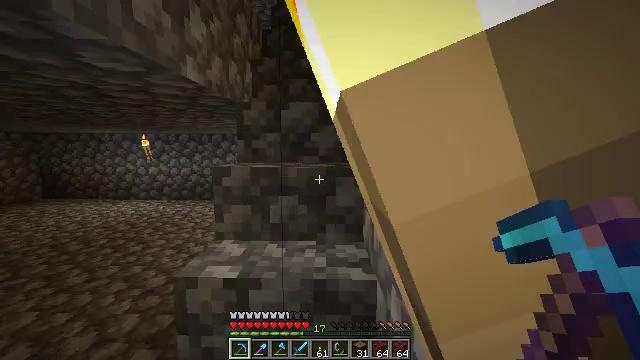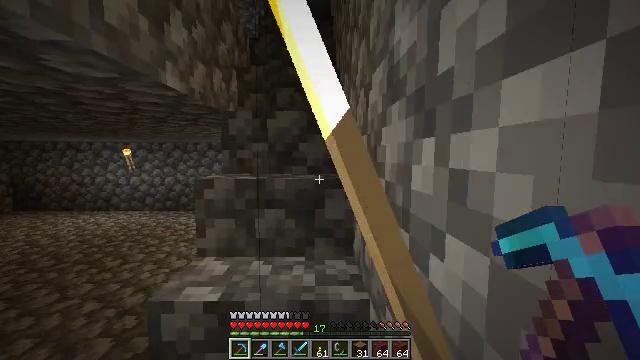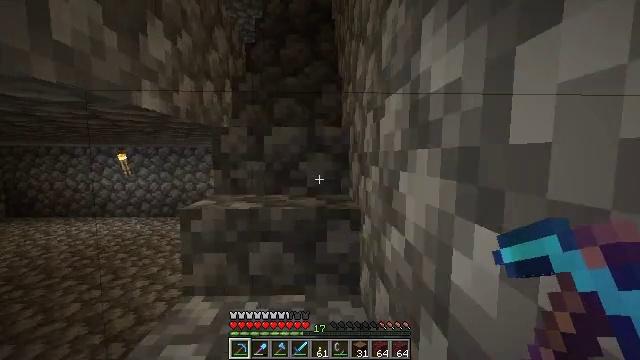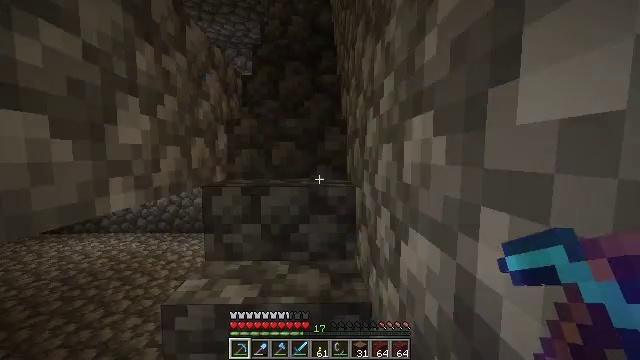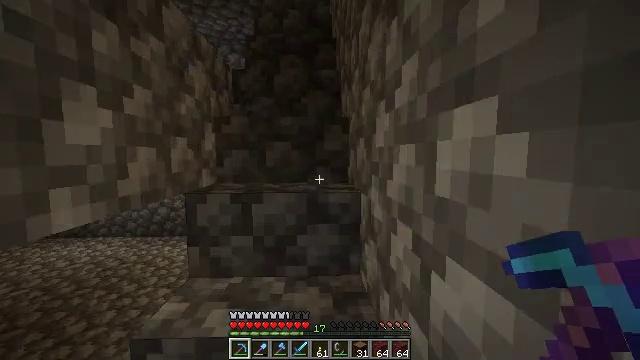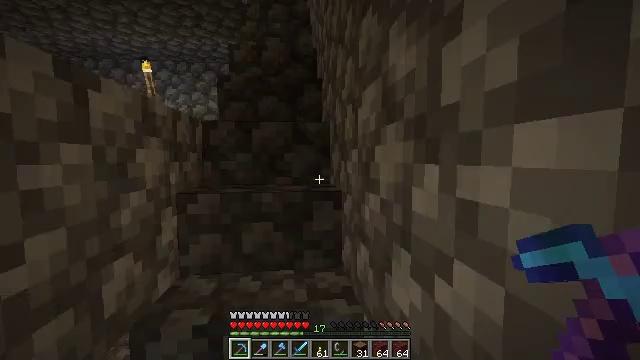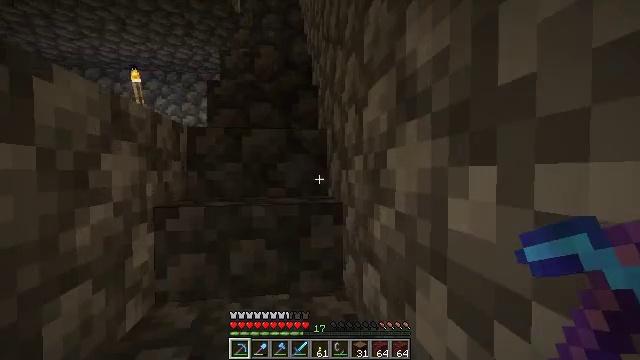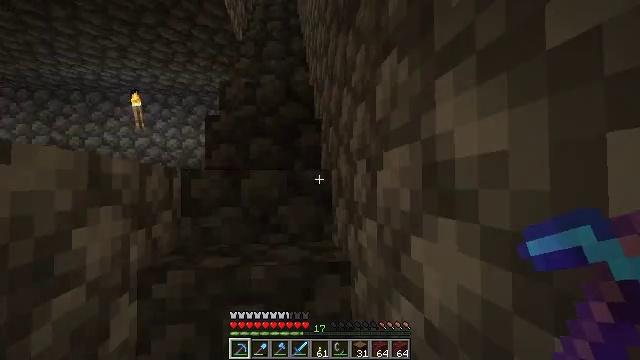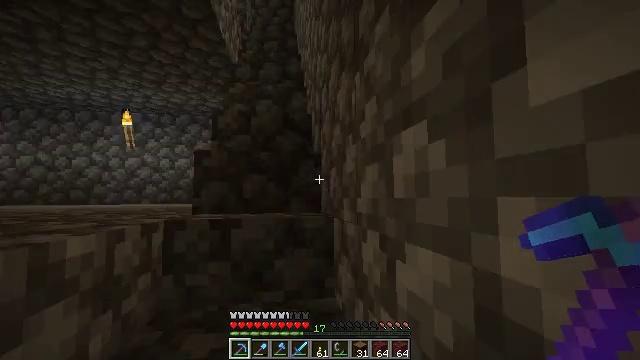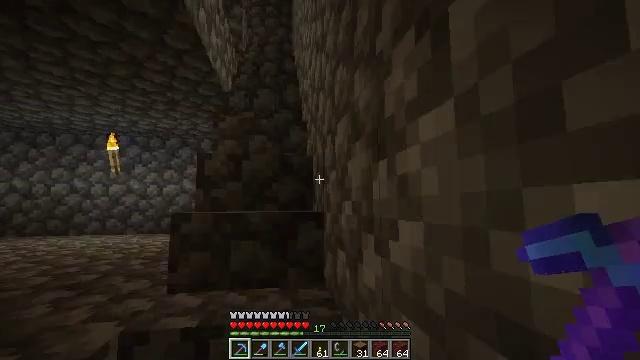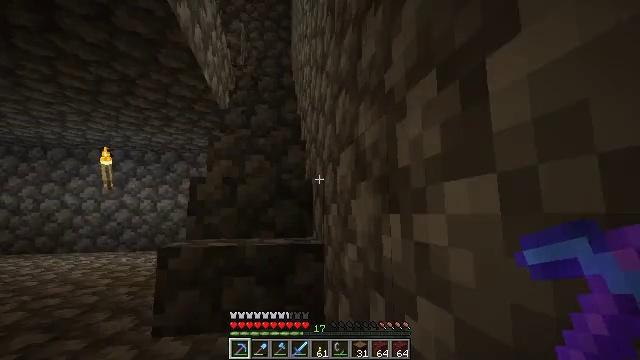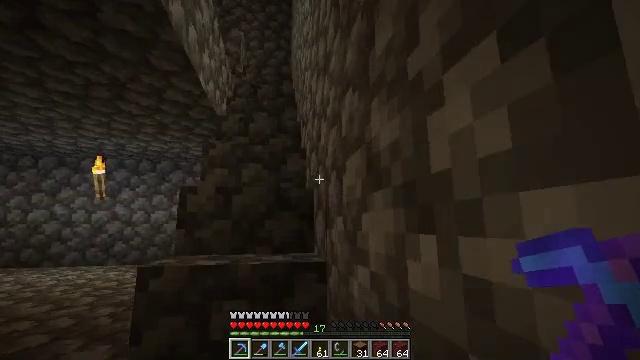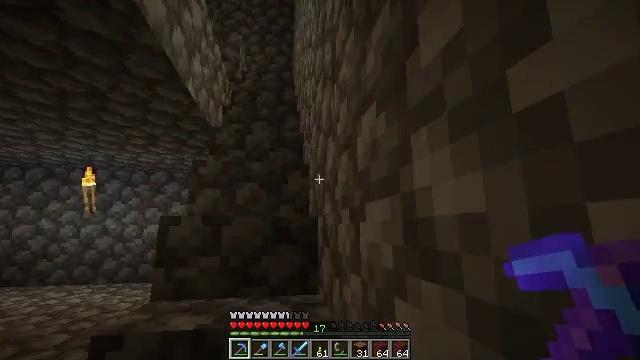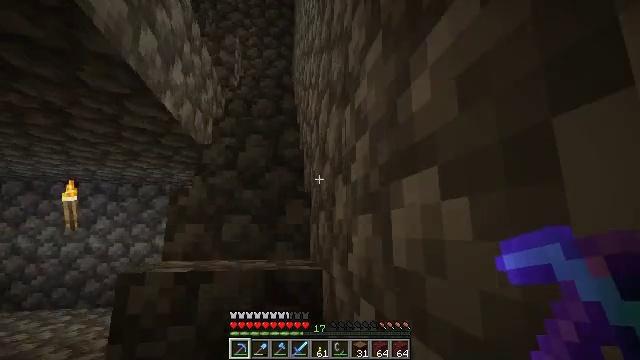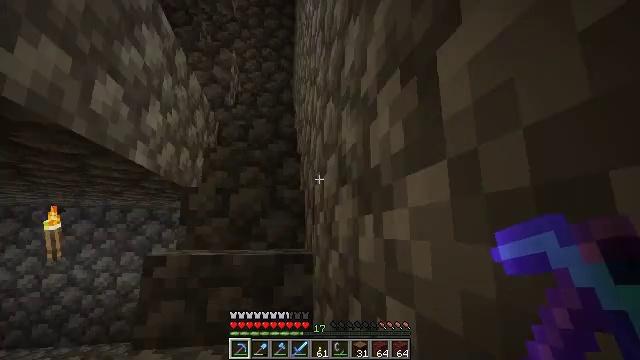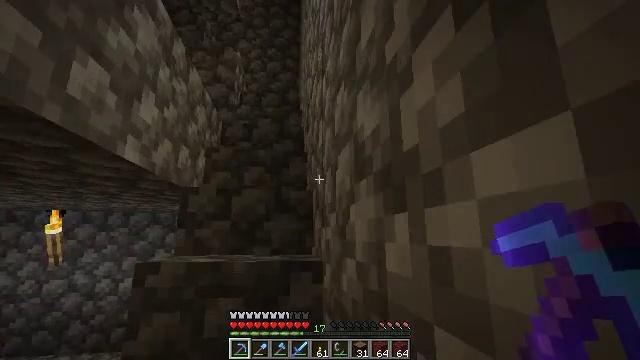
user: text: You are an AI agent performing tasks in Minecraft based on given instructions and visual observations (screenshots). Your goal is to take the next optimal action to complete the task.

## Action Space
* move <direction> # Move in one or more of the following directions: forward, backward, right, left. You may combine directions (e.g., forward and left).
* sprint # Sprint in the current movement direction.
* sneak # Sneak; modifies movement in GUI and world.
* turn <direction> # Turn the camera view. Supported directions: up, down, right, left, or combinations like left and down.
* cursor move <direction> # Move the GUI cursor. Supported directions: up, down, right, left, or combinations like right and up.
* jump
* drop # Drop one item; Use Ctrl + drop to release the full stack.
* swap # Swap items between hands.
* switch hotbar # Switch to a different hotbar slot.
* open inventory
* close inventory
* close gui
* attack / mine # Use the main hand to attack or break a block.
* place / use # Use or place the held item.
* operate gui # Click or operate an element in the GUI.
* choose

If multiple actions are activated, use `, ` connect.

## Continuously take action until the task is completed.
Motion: motion action
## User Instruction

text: Mine cobblestone to craft tools and furnaces.
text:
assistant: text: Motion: move forward, turn right and up
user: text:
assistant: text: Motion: move forward
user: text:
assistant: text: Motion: move forward
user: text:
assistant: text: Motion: move forward
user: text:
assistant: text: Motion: move forward, turn right
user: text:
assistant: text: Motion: move forward, turn right and up
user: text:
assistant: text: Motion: move forward, turn up
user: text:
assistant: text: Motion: move forward, turn up
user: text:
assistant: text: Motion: move forward, turn up
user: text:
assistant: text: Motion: move forward, turn up
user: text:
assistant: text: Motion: move forward, turn up
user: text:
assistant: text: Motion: move forward
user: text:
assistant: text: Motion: move forward, sprint
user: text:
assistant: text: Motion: move forward, sprint
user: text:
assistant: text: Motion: move forward, sprint, turn left
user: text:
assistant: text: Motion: move forward, sprint, turn left and up
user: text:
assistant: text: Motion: move forward, sprint, turn left
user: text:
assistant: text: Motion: move forward, sprint, turn left and up
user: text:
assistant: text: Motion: move forward, sprint, turn left and up
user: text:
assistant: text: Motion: move forward, sprint, turn left and up
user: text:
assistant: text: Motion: move forward, sprint, turn left and down
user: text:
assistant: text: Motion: move forward and move right, sprint, turn down
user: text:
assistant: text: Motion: move forward and move right, sprint
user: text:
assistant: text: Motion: move forward and move right, sprint
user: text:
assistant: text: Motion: move forward and move right, sprint
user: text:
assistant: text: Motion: move forward and move right, sprint
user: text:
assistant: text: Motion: move forward and move right, sprint, turn up
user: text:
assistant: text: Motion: move forward and move right, sprint, turn left
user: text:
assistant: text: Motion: move forward and move right, sprint, turn left
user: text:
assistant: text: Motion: move forward and move right, sprint, turn left and down